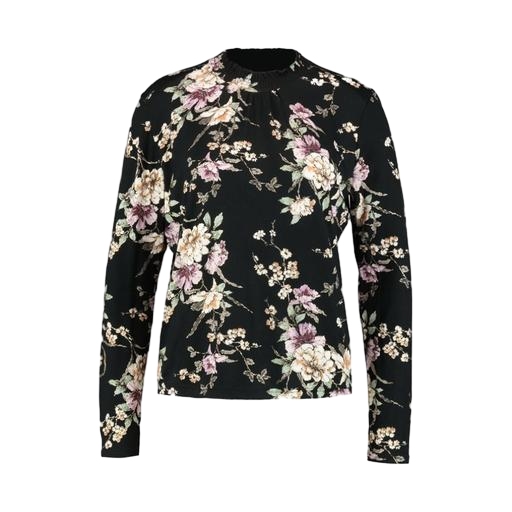
black petite printed mock-neck top only macy, multicolor floral-print t-shirt only macy, multicolor nly floral print shirt, white background